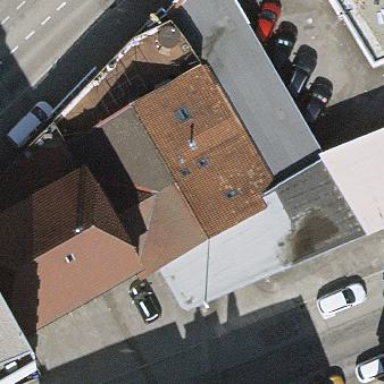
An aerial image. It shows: Building with side-hipped roof.